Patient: sex M, age 60
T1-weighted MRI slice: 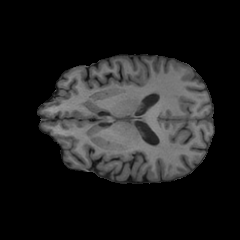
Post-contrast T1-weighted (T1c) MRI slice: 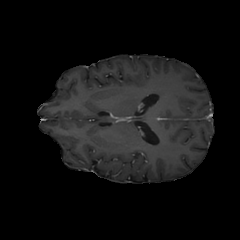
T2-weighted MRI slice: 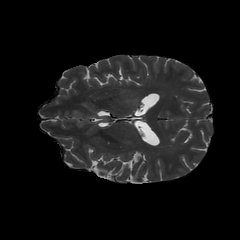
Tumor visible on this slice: no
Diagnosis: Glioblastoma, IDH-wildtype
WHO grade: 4